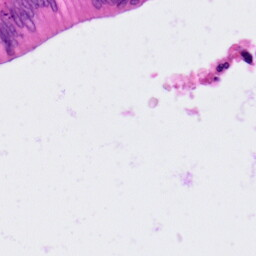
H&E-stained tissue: Colon